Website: slack
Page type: stored-credit-cards
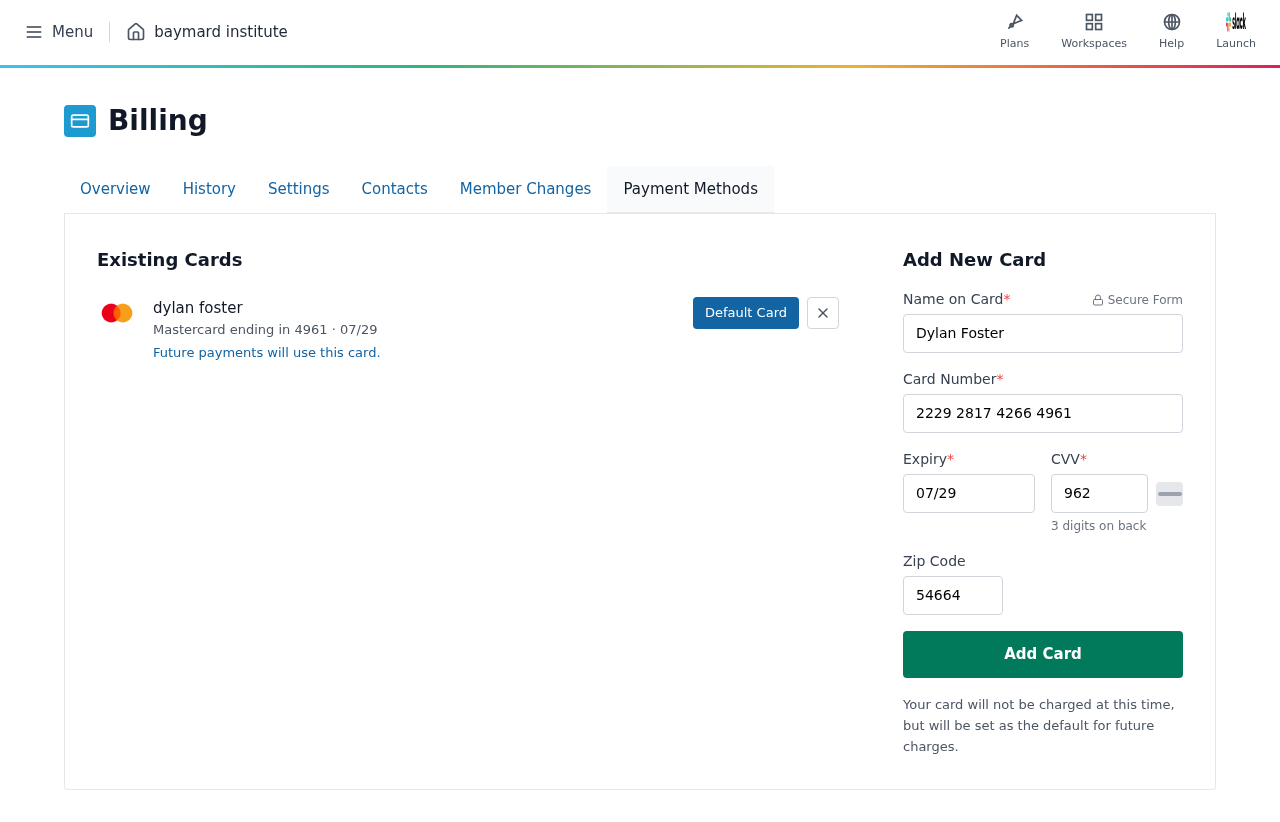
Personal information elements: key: PII_CARD_CVV
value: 962
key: PII_CARD_EXPIRY
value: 07/29
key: PII_CARD_EXPIRY_MONTH
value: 07
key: PII_CARD_EXPIRY_YEAR
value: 29
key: PII_CARD_LAST4
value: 4961
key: PII_CARD_NUMBER
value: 2229 2817 4266 4961
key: PII_CARD_TYPE
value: Mastercard
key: PII_FULLNAME
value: dylan foster
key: PII_FULLNAME
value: Dylan Foster
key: PII_POSTCODE
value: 54664